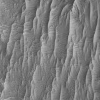
Atmospheric dust classification: not_dusty